Question: I would like to create buttons like these for settings panel navigation:

Can you tell me how I can create this hover effect over the icons? The most difficult part for me is to create CSS code which looks like the the picture.
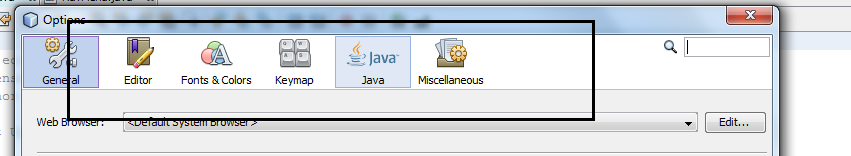
Answer: You have to use MouseEntered and MouseExited events for getting hover effects over the icons.
try this its working.........
'''
btnsa.setStyle("-fx-background-color:transparent;");
btnsa.setGraphic(new ImageView(new Image(getClass().getResourceAsStream("JavafxSm.gif"))));
btnsa.setOnMouseEntered(new EventHandler<MouseEvent>() {
@Override
public void handle(MouseEvent t) {
btnsa.setStyle("-fx-background-color:#dae7f3;");
}
});
btnsa.setOnMouseExited(new EventHandler<MouseEvent>() {
@Override
public void handle(MouseEvent t) {
btnsa.setStyle("-fx-background-color:transparent;");
}
});
'''
some snap shots of above code......